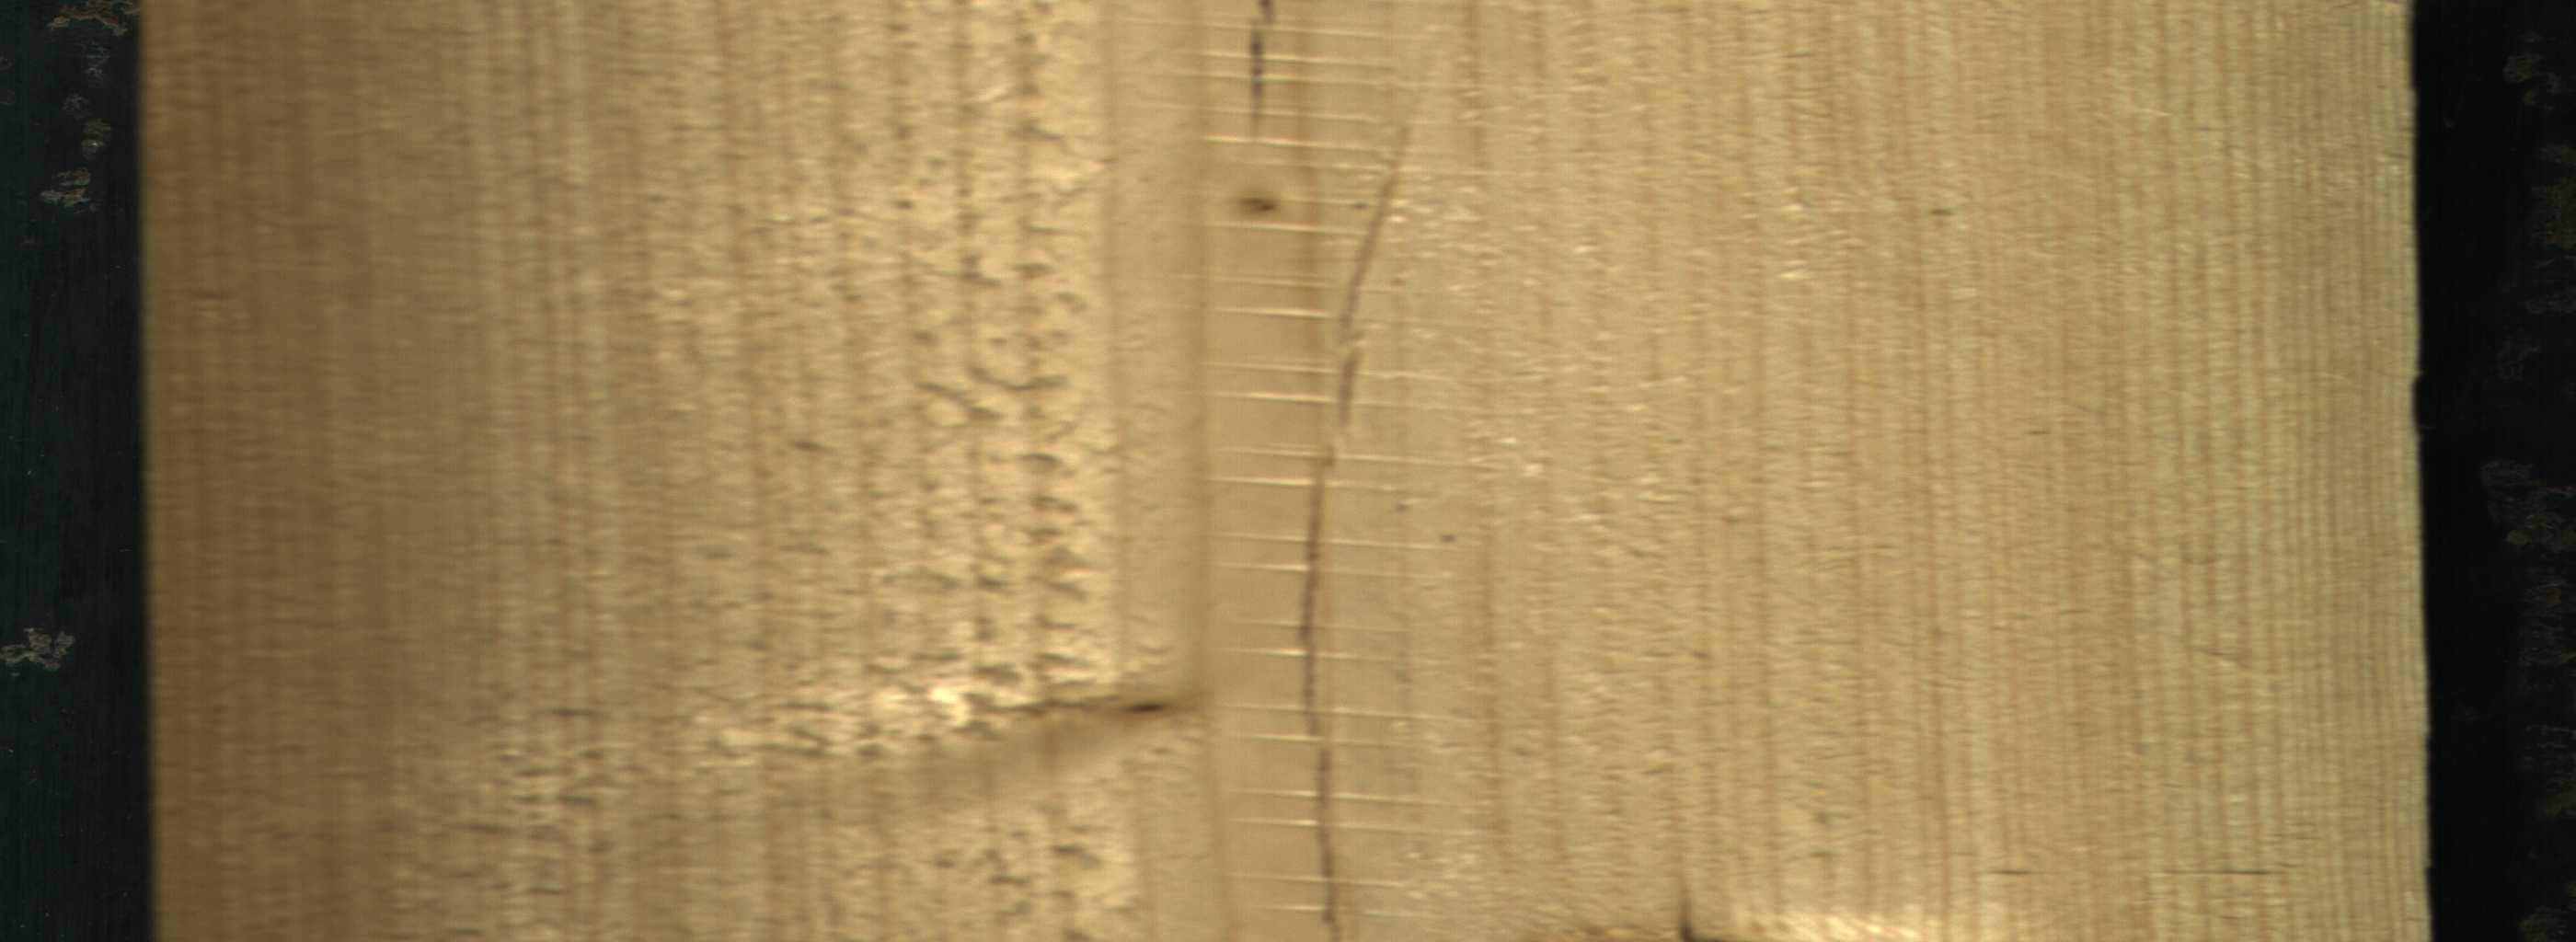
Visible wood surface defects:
Crack
Crack